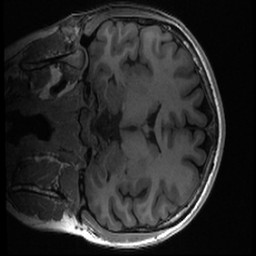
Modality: T1w
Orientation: coronal
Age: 18
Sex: female